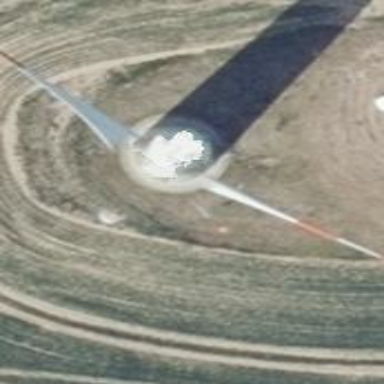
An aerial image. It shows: Wind generator powered by wind. The generator type is horizontal axis and it uses wind turbines.